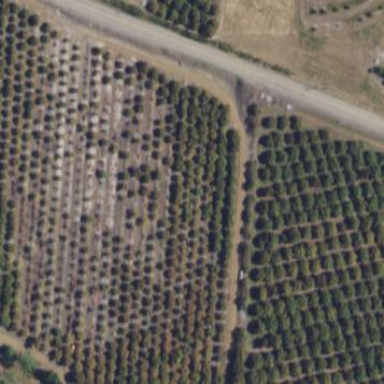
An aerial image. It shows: Orchard.